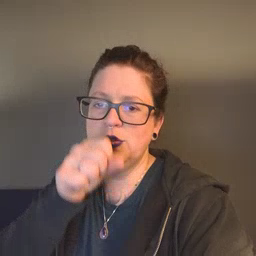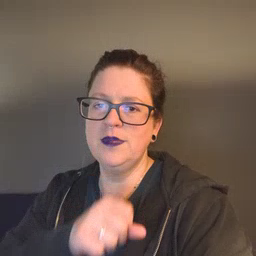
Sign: icecream